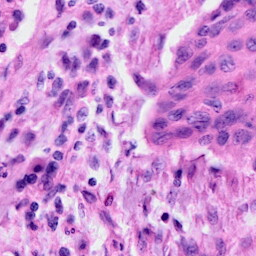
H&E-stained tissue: Cervix